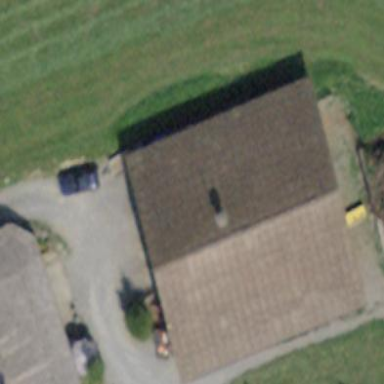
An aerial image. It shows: Rural barn.